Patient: sex F, age 52
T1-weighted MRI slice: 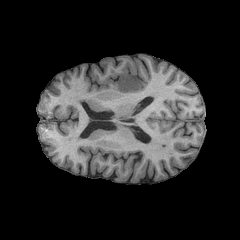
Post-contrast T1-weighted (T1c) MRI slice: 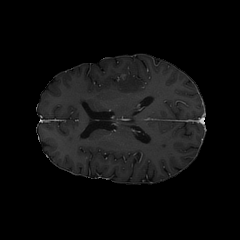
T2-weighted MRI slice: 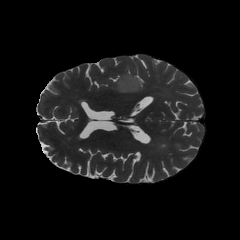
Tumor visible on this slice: yes
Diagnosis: Glioblastoma, IDH-wildtype
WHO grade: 4